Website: apple
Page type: payment
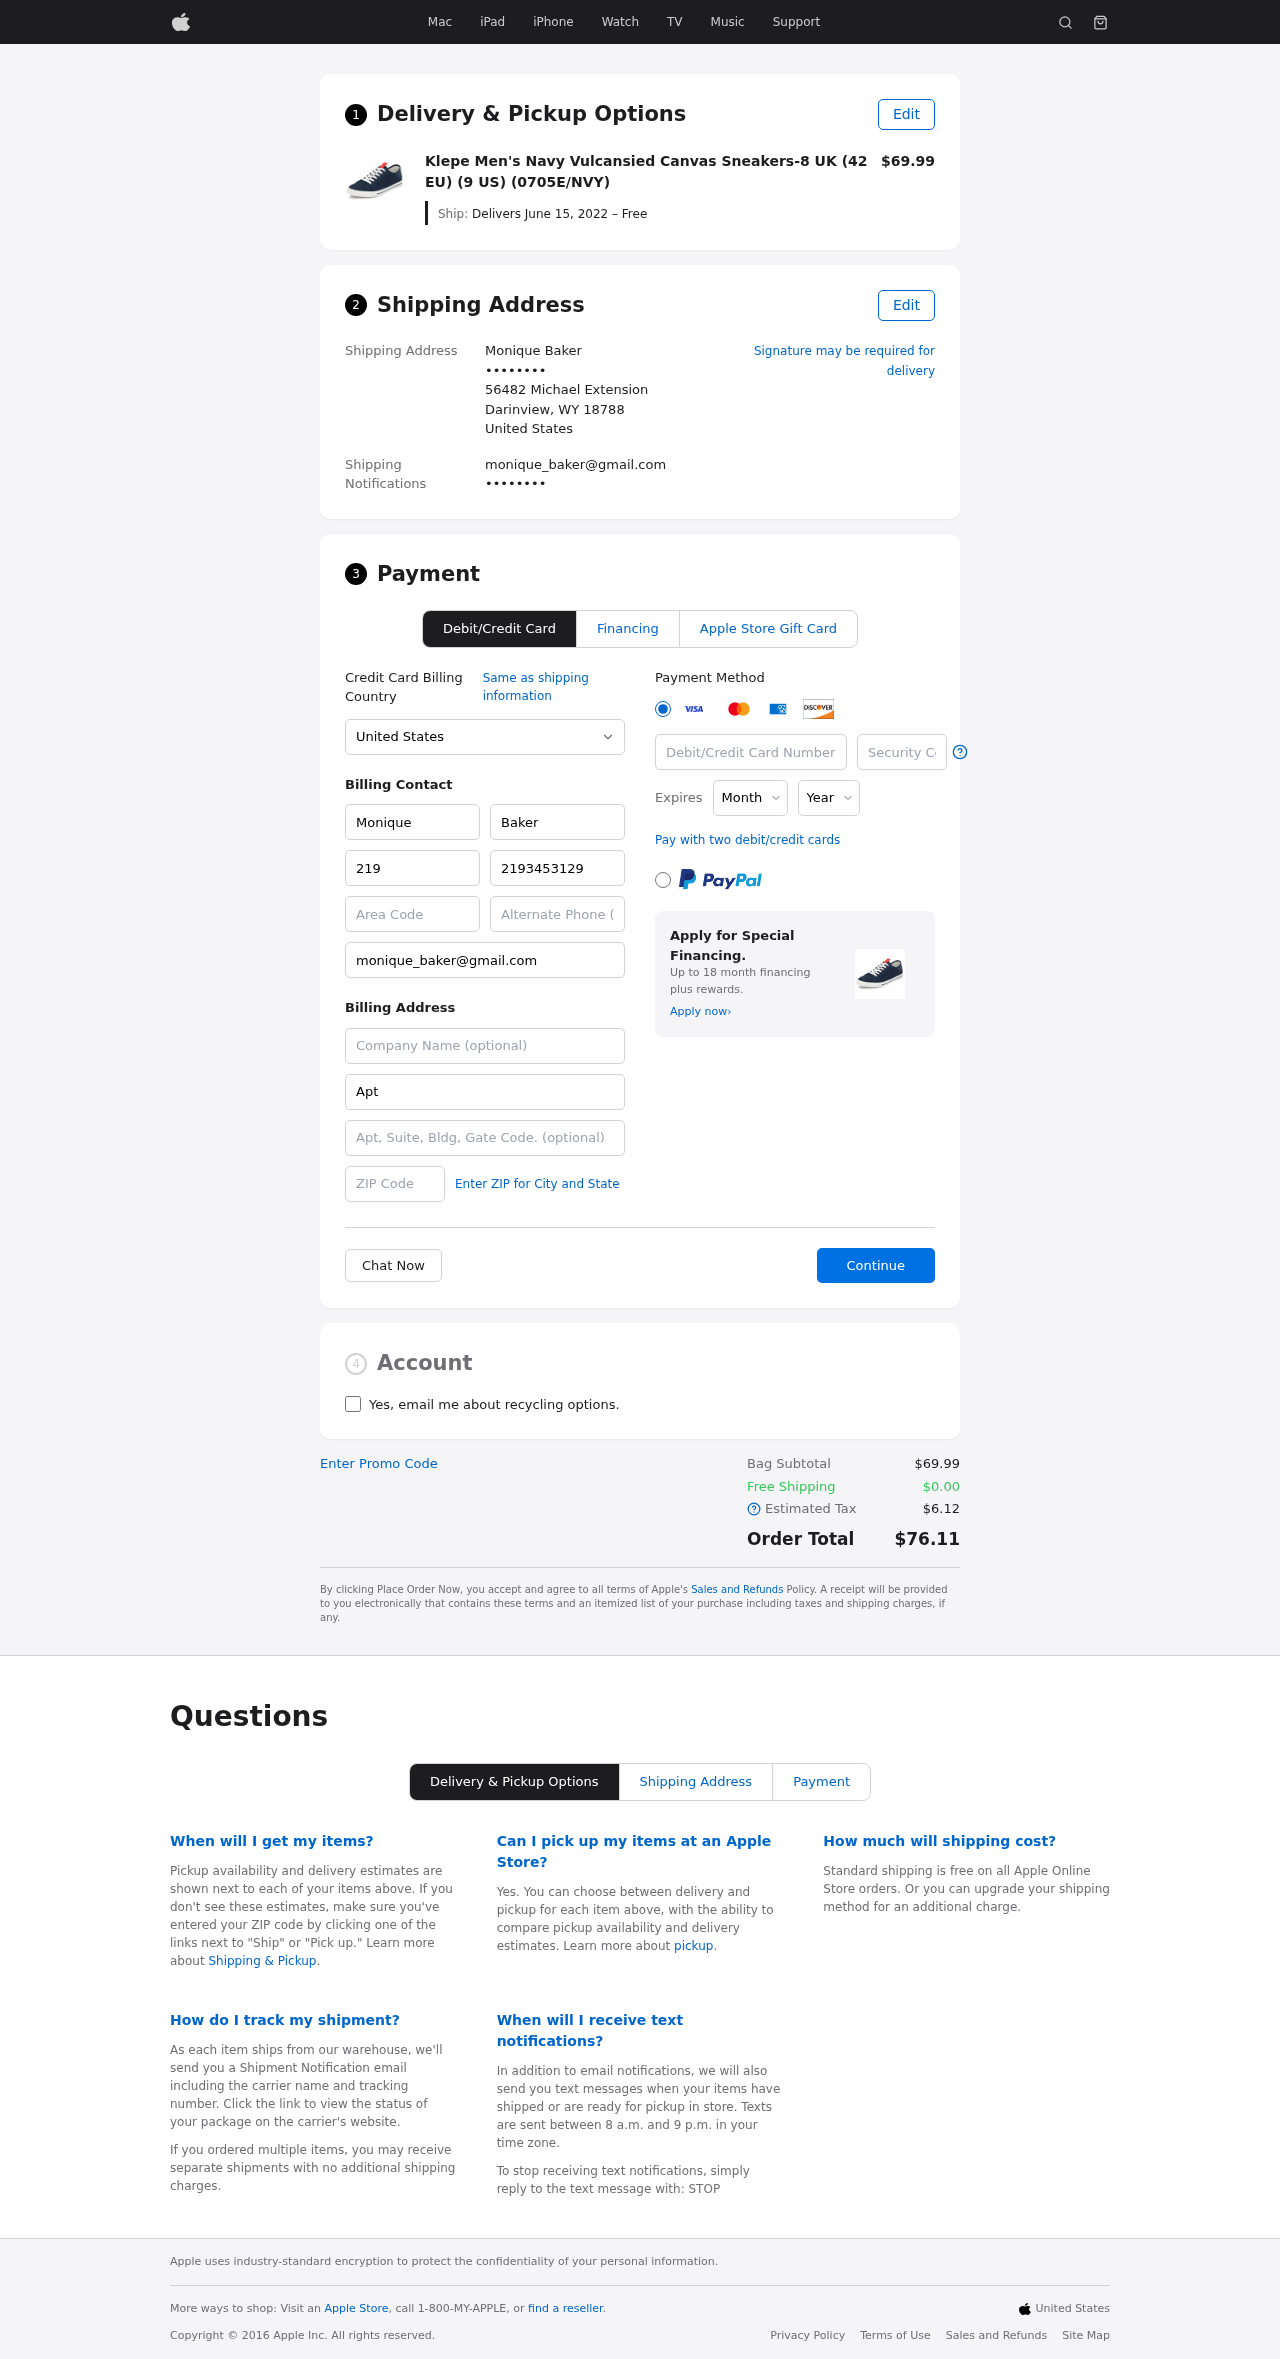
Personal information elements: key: PII_CARD_CVV
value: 021
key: PII_CARD_EXPIRY_MONTH
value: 04
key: PII_CARD_EXPIRY_YEAR
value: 30
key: PII_CARD_NUMBER
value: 2230 6685 3462 8500
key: PII_CITY_STATE_ZIP
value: Darinview, WY 18788
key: PII_COUNTRY
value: United States
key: PII_EMAIL
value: monique_baker@gmail.com
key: PII_EMAIL2
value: monique_baker@gmail.com
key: PII_FIRSTNAME
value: Monique
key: PII_FULLNAME
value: Monique Baker
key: PII_LASTNAME
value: Baker
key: PII_PHONE3
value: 2193453129
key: PII_PHONE_AREA
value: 219
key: PII_POSTCODE2
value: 57929
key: PII_SECURITY_CODE
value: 06II
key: PII_STREET
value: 56482 Michael Extension
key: PII_STREET2
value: Apt. 197
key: PII_PHONE
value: ••••••••
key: PII_PHONE2
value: ••••••••
Product elements: key: PRODUCT1_NAME
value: Klepe Men's Navy Vulcansied Canvas Sneakers-8 UK (42 EU) (9 US) (0705E/NVY)
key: PRODUCT1_PRICE
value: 69.99
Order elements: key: ORDER_DELIVERY_DATE
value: Delivers June 15, 2022 – Free
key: ORDER_SUBTOTAL
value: $69.99
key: ORDER_SHIPPING_COST
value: $0.00
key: ORDER_TAX
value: $6.12
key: ORDER_TOTAL
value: $76.11